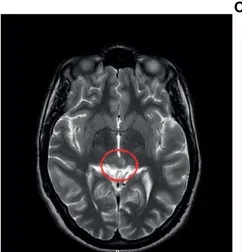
MRI post-shunting (20 days). (B) MRI scan (T2-weighted image) shows a hyperintensity signal in the same area (red circle).
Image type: radiology (mri)